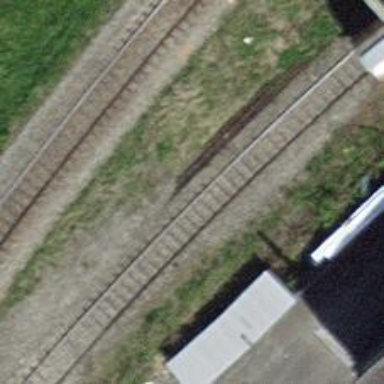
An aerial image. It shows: Single track railway in yard.